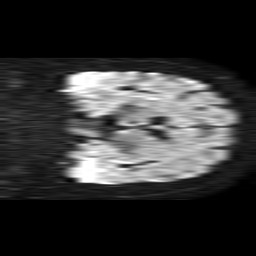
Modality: TRACE
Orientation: coronal
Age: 67
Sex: female
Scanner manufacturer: philips
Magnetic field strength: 1.5 T
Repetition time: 4.6 s
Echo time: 0.09059 s